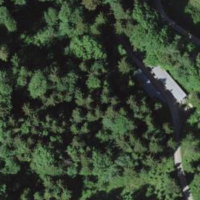
EUNIS habitat code: 44
Species observed at this site:
Allium ursinum
Lonicera acuminata